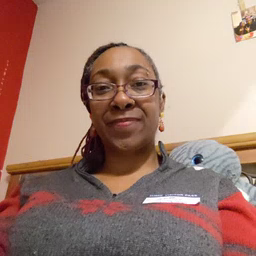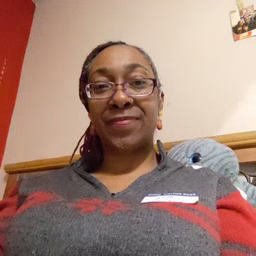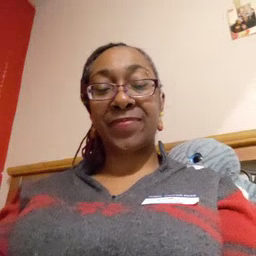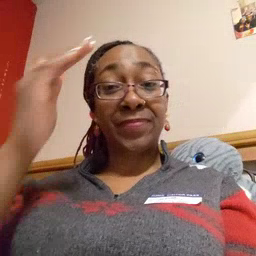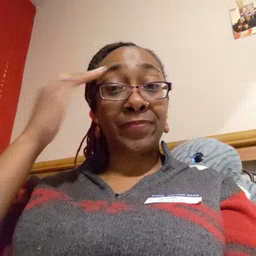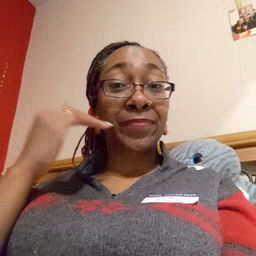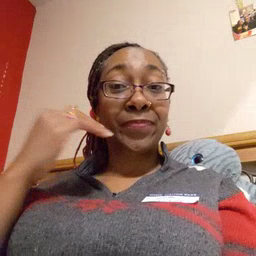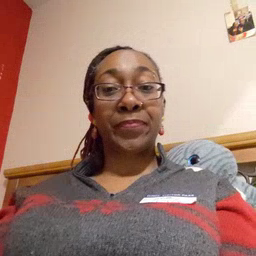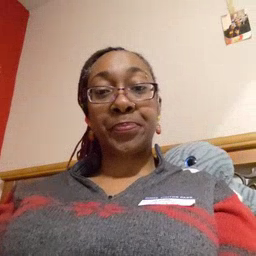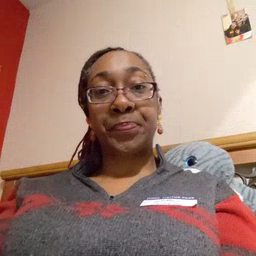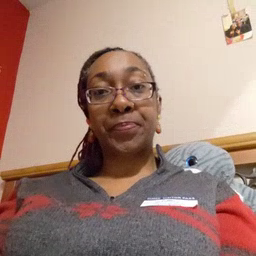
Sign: head